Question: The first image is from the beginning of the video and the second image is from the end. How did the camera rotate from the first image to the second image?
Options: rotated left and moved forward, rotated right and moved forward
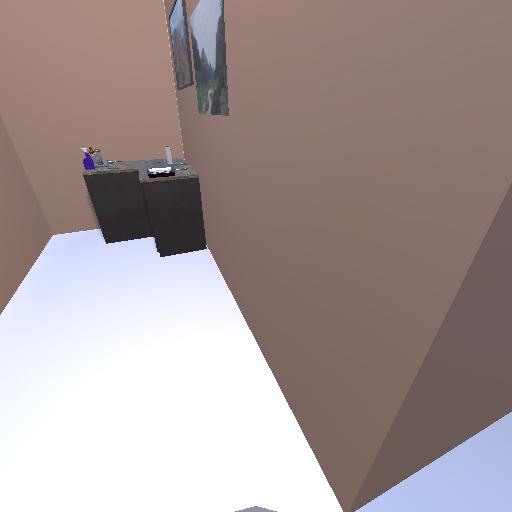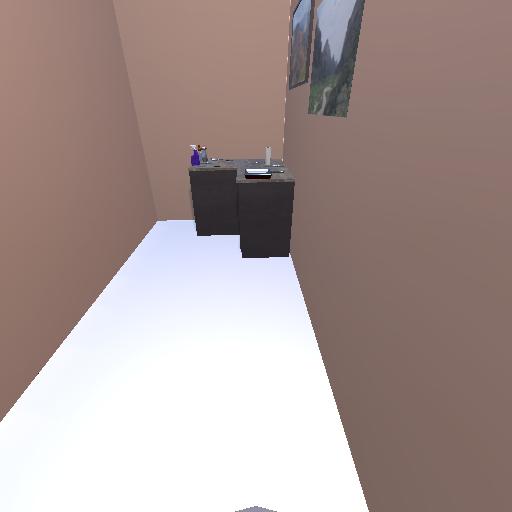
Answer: rotated left and moved forward